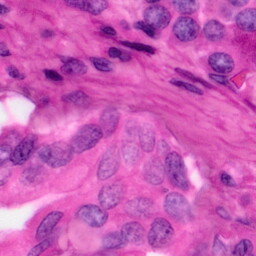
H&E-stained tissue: Pancreatic